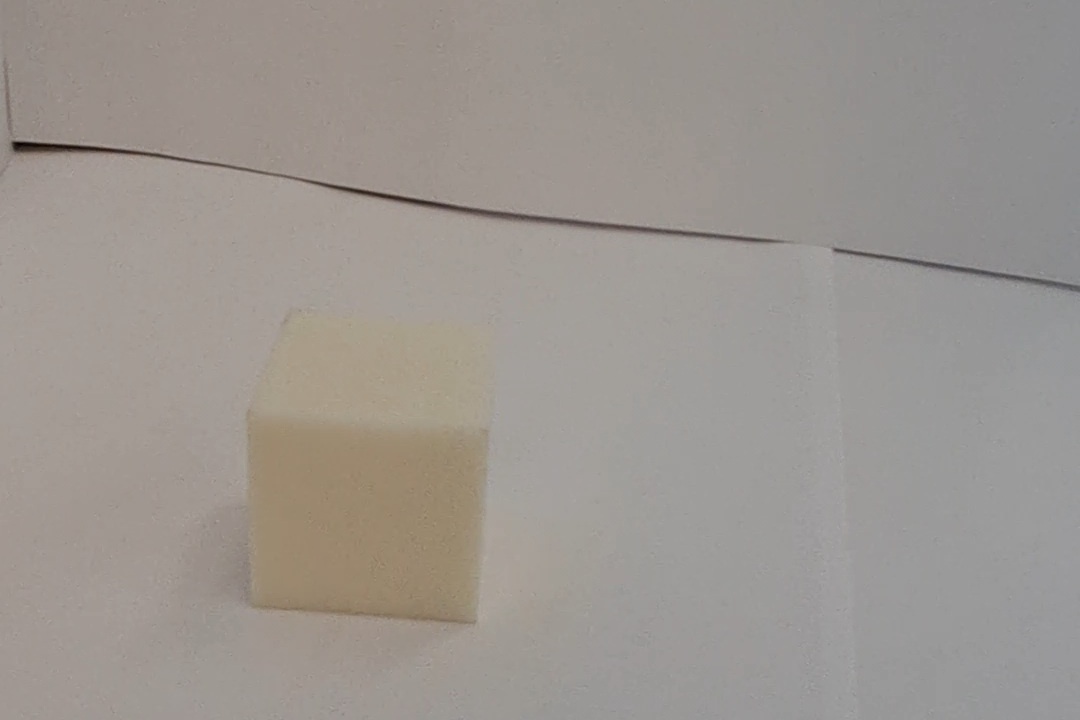
Label: Cuboid